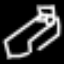
Label: bed